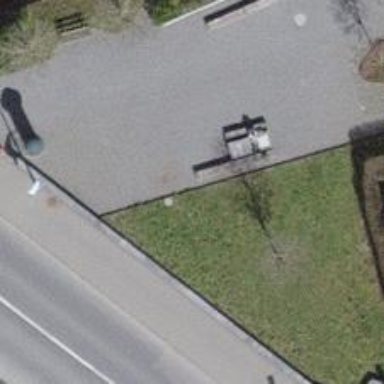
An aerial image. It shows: Picnic table located in leisure land area.